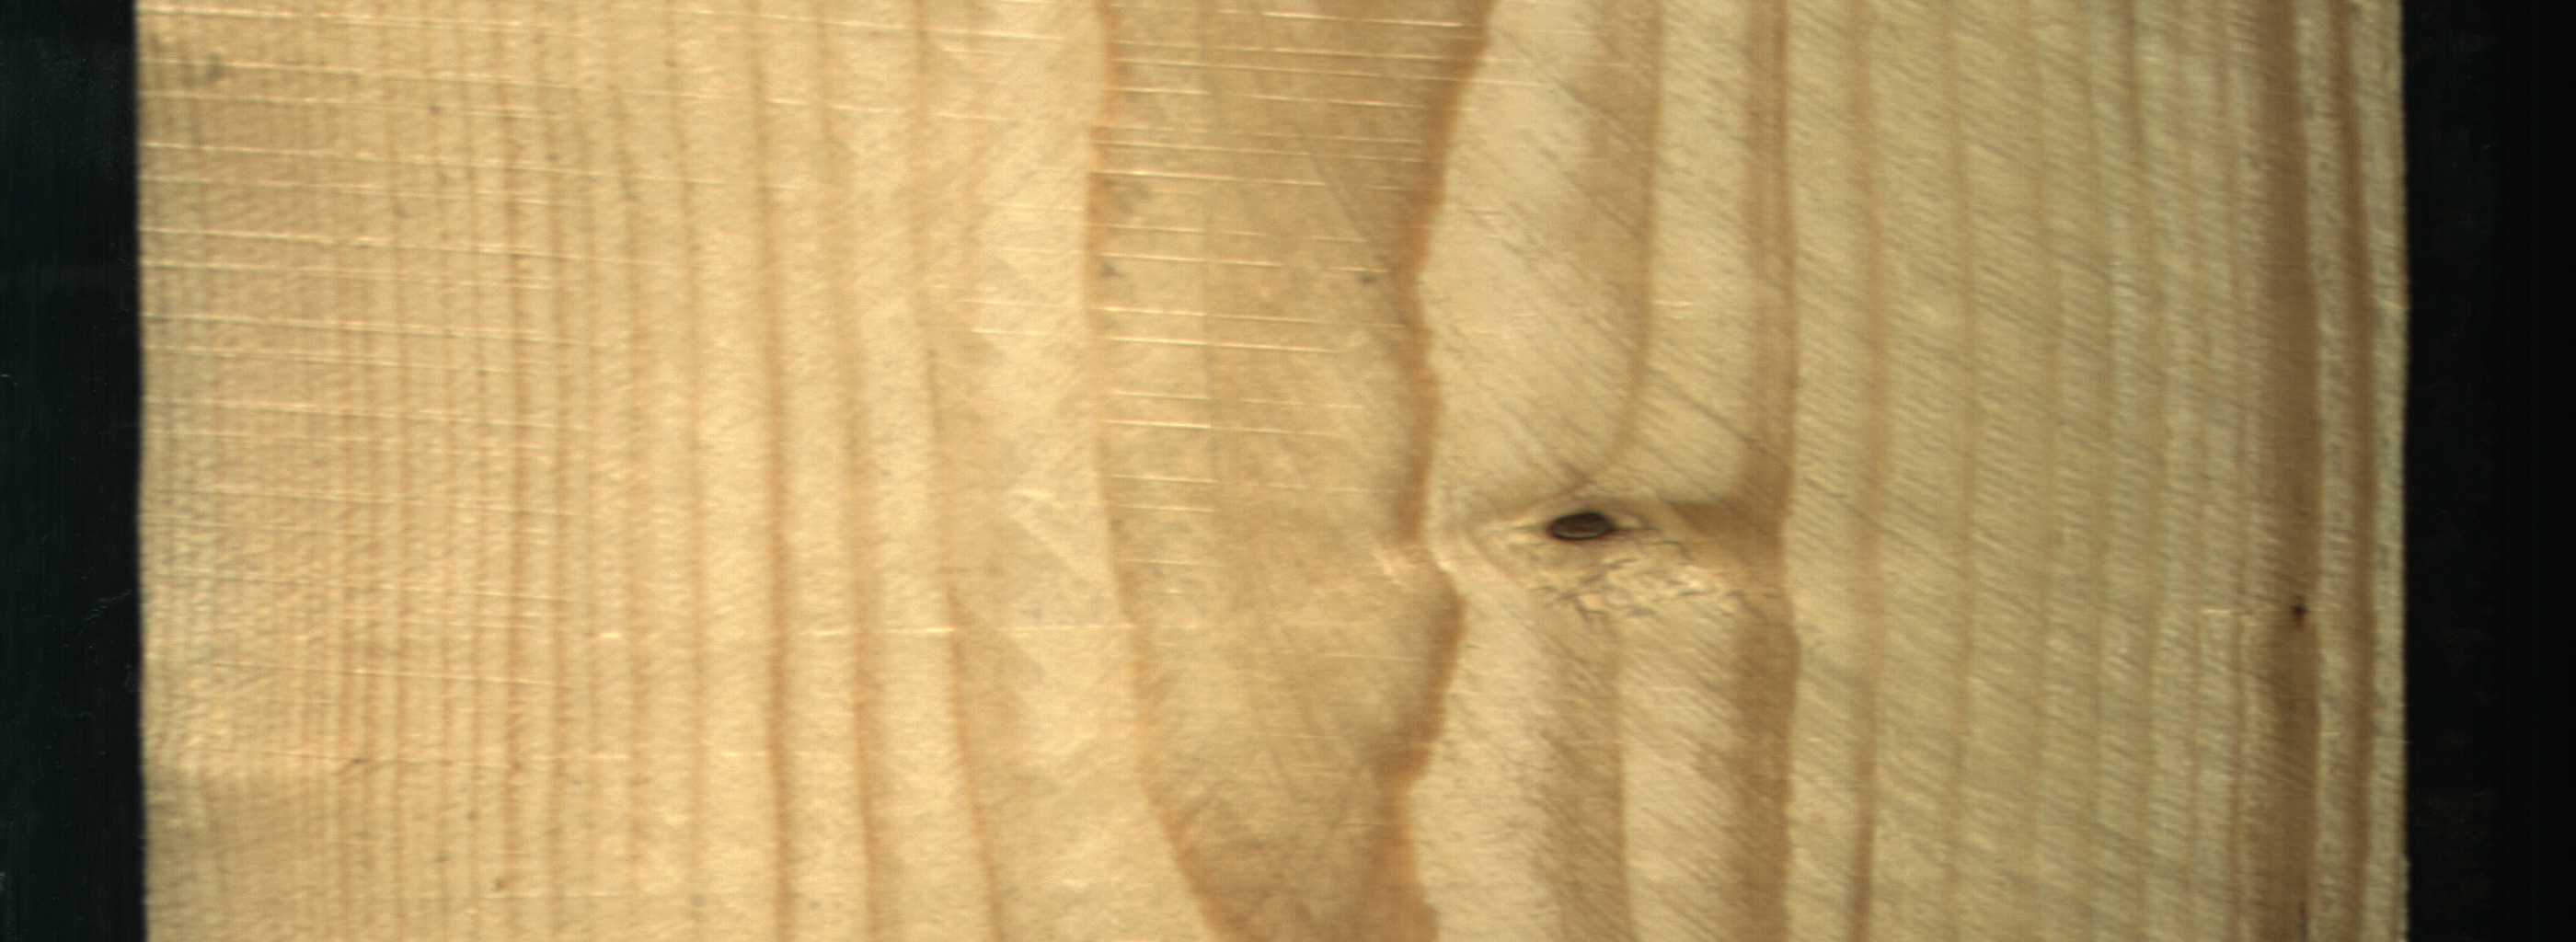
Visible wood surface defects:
Dead_Knot